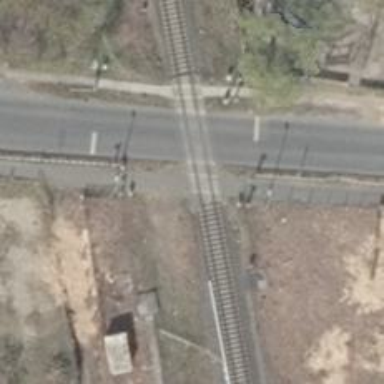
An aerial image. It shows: Bridge with electrified contact line.